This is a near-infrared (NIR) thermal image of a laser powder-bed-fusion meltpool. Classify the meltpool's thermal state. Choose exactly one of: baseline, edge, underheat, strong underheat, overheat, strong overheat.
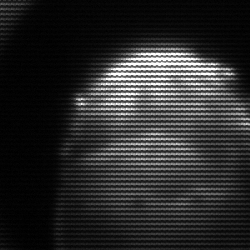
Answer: edge